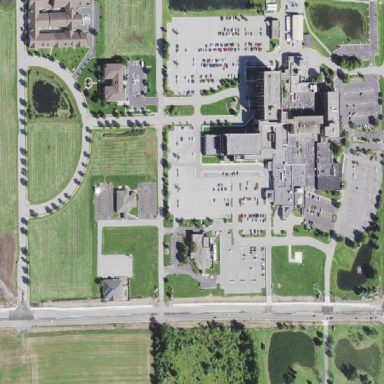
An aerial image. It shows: Healthcare facility identified as hospital.